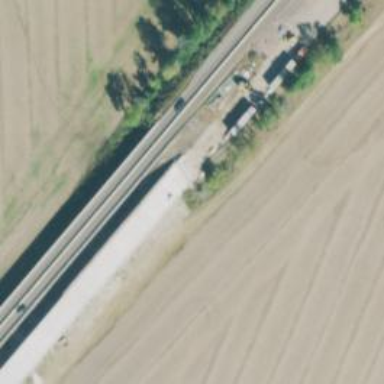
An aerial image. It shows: Bridge over dual carriageway trunk highway.